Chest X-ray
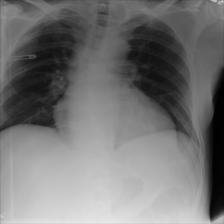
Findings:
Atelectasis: negative
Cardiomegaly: negative
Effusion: negative
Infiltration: negative
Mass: negative
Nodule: negative
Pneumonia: negative
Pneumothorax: negative
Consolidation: negative
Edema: negative
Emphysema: negative
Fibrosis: negative
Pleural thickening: negative
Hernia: negative